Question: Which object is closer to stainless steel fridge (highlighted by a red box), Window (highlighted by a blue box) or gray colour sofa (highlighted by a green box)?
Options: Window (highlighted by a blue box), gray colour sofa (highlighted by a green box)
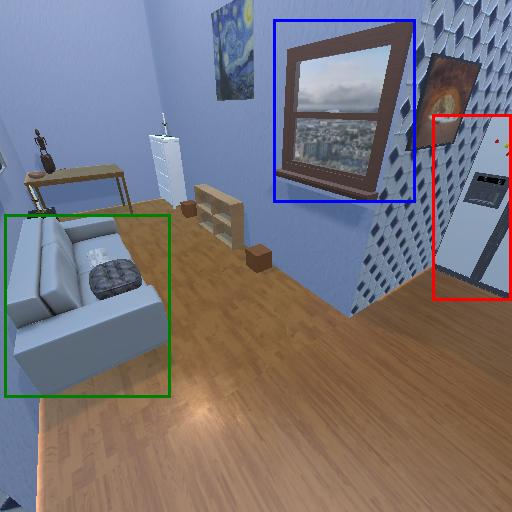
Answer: Window (highlighted by a blue box)